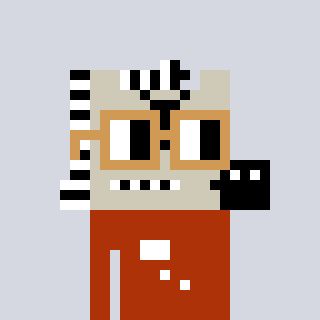
a pixel art character with square brown glasses, a zebra-shaped head and a hotbrown-colored body on a cool background